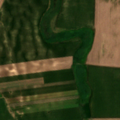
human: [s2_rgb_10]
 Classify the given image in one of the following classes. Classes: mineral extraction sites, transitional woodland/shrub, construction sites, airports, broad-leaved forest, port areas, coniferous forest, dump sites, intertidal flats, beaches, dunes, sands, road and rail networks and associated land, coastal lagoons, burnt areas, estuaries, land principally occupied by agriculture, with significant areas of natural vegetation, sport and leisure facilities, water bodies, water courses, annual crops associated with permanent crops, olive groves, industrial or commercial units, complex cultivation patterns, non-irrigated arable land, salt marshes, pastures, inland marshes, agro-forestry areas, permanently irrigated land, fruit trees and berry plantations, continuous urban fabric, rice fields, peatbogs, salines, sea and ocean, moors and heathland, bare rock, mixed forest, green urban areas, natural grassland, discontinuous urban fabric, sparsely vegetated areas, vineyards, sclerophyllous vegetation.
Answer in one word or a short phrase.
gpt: non-irrigated arable land, inland marshes